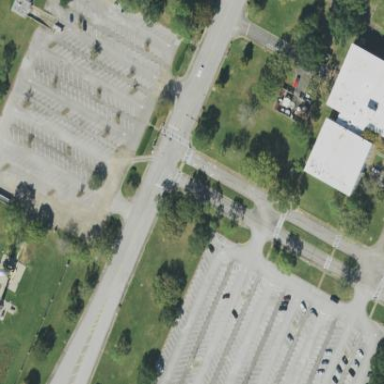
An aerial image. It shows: Parking area with asphalt surface. The parking spaces are oriented diagonally.